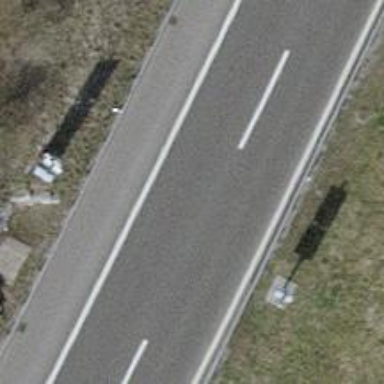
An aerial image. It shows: Asphalt motorway link.